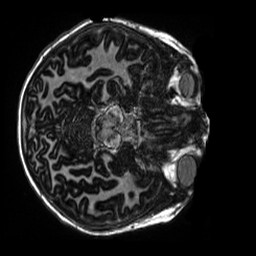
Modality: MP2RAGE
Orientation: axial
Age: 9
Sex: male
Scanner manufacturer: siemens
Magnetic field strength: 3 T
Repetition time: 4 s
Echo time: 0.00303 s